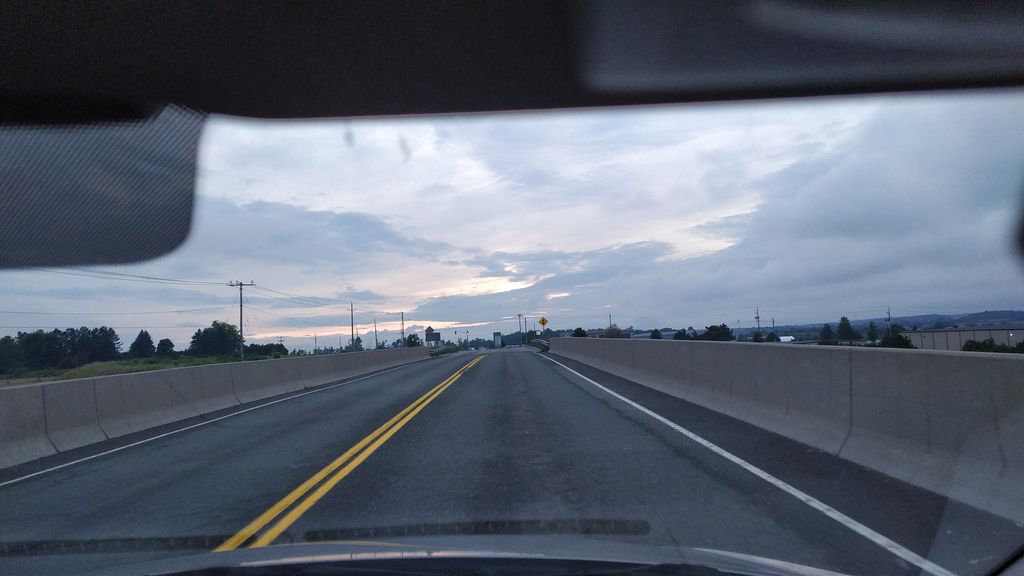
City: kitchener-waterloo